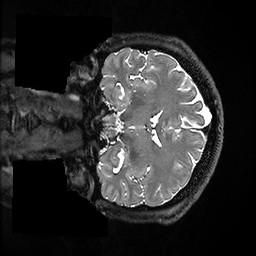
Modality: T2w
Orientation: coronal
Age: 44
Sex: male
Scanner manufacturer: ge
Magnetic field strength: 3 T
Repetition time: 3.202 s
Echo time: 0.05934 s